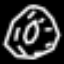
Label: donut